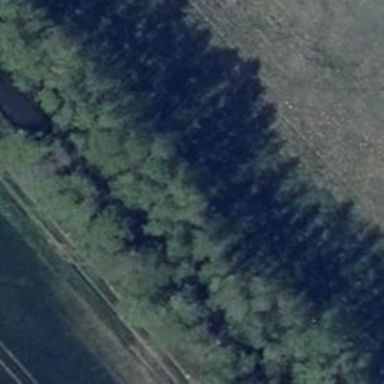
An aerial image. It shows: Row of trees in natural setting.